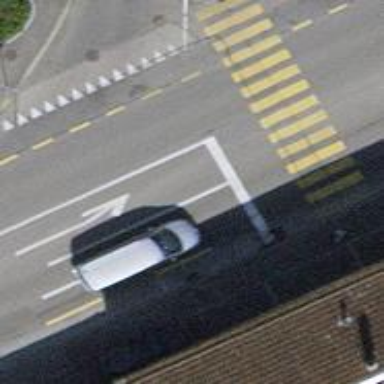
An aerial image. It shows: Road with traffic signals.